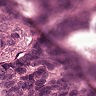
Metastatic tissue present: yes